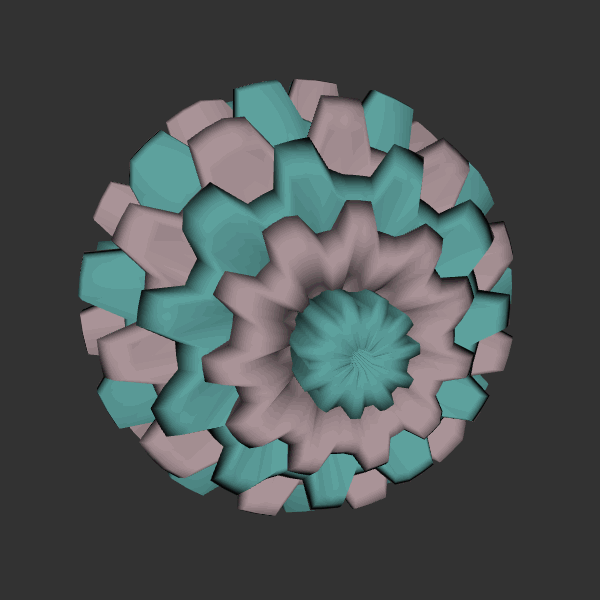
Background: dark